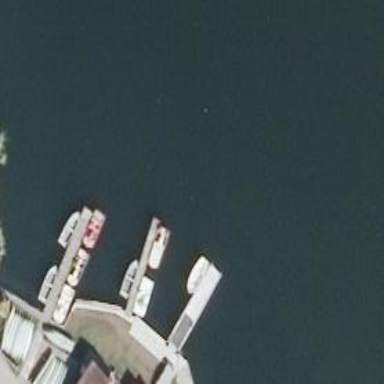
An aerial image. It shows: Man-made pier.